Question: Ok so let's say I have the following class in C#:
'''
class Foo
{
public void Bar() { Console.WriteLine("FooBar"); }
}
'''
In Visual Studio, whenever I instantiate my class and implement my method intellisense looks like this:

All this is showing is the name, return type and input parameters of my method. When viewing any method inside any of the .Net base classes using intellisense, a description is provided.
How do I add a description for my own methods to intellisense, so anybody who uses a *.dll I have written in the future can understand what my methods do without having to refer to external documentation?
Thanks
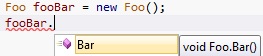
Answer: <URL> :
'''
/// <summary>
/// Foos something
/// </summary>
public void Foo()
{
}
'''